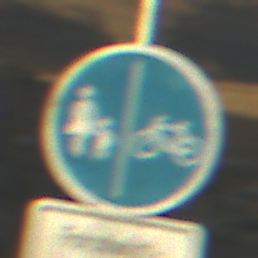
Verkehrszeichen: GetrennterRadUndGehwegRadwegRechts
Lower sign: BesondereFahrzeugeUndTransportgueter7
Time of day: SunriseSunset
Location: Outdoor (Nature)
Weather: PartlyCloudy
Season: NotSpecified
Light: Natural